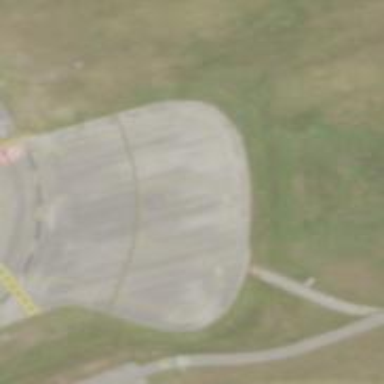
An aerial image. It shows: Image of taxiway at airport.